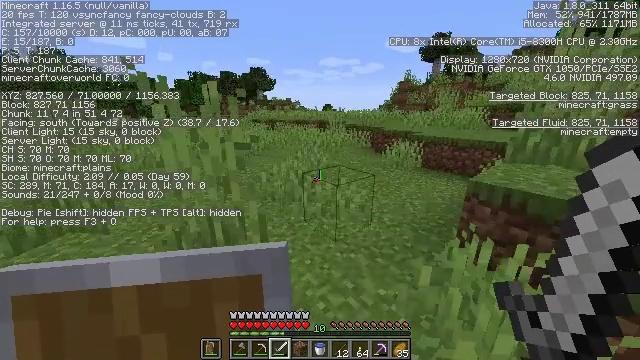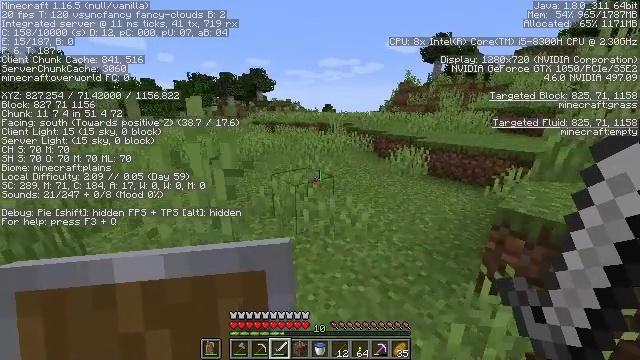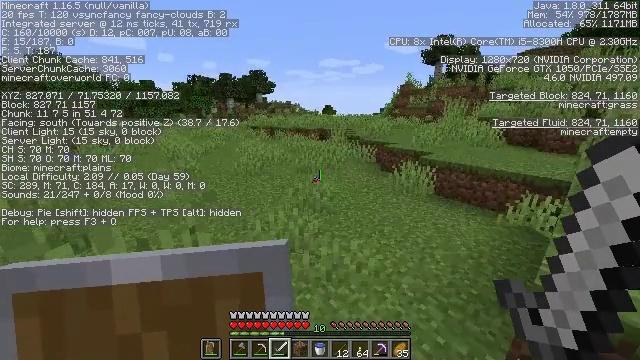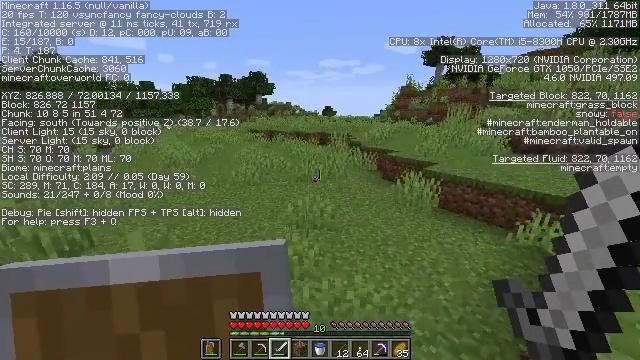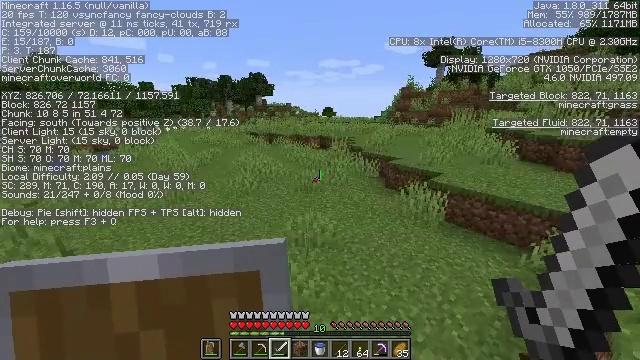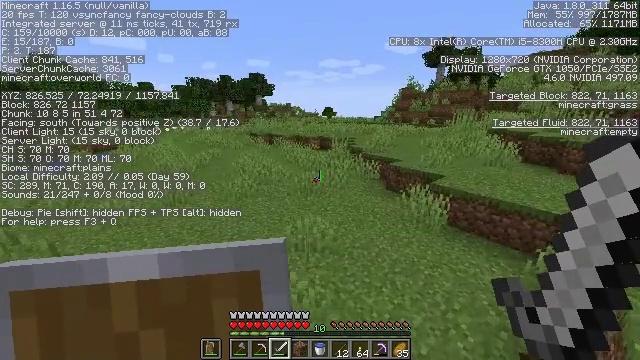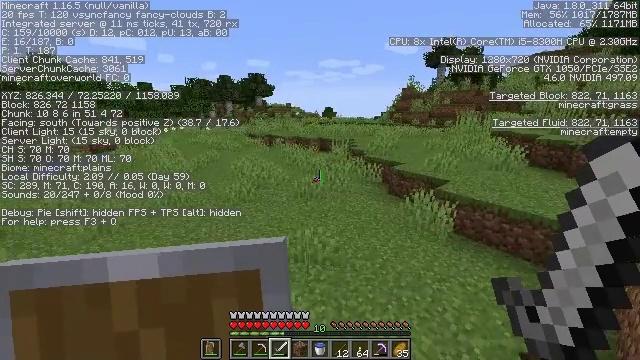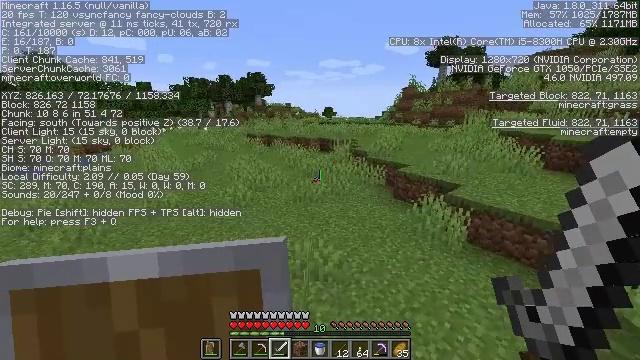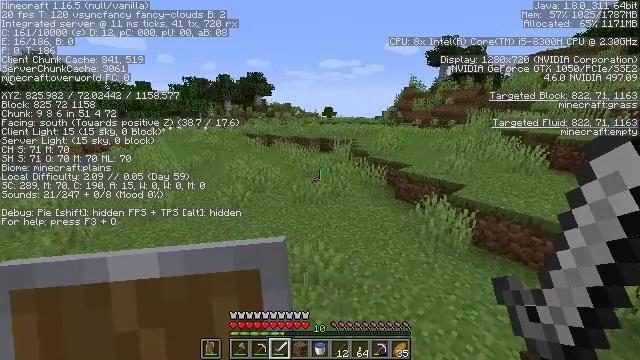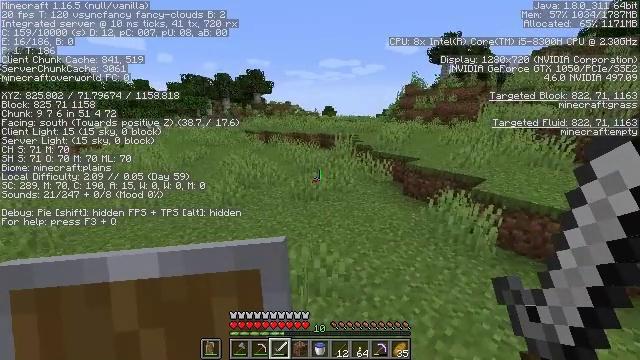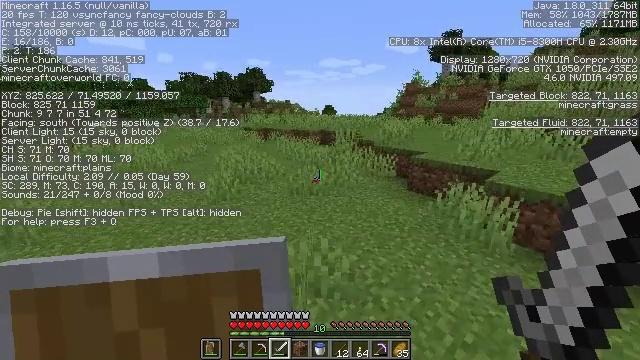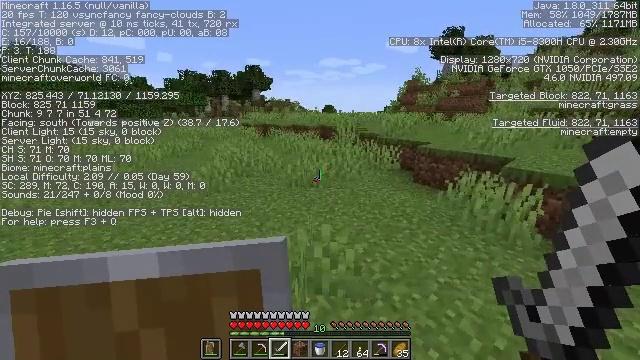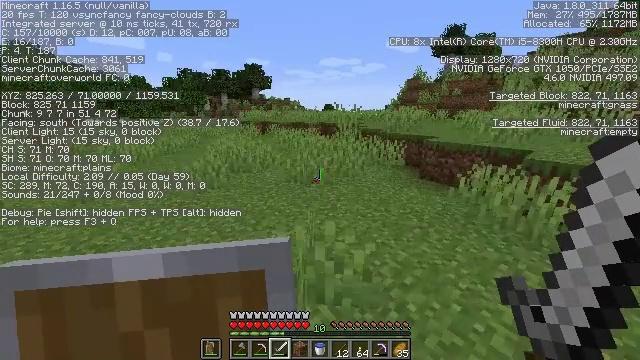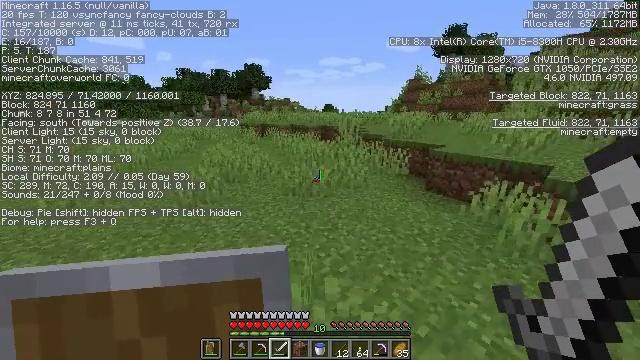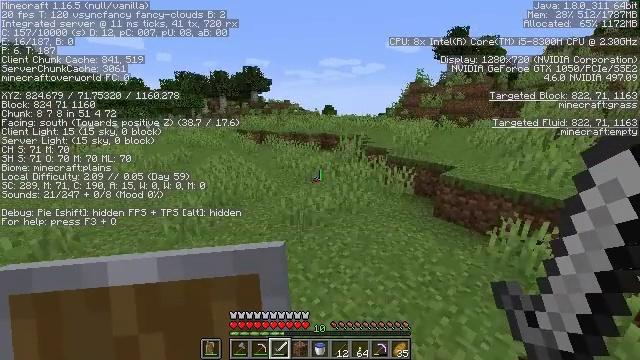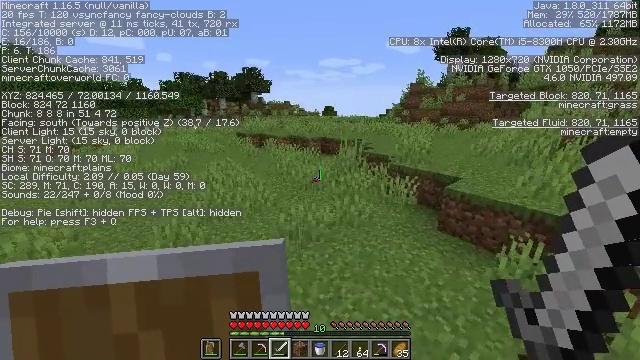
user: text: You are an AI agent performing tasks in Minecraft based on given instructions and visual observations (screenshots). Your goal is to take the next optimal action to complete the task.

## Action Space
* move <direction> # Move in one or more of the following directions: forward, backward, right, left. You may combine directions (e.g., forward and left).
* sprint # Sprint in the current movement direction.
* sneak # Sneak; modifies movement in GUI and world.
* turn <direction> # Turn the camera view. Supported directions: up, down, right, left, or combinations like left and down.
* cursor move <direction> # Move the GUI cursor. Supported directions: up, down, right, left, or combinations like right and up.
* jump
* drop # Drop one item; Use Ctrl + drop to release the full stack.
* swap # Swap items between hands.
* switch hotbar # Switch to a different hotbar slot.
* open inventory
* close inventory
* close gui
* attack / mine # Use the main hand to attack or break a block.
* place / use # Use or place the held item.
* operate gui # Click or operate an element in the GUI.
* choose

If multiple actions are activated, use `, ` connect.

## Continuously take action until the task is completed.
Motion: motion action
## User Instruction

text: Destroy the yellow bed to recycle it.
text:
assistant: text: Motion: move forward, sprint, jump
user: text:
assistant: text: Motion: move forward, sprint, jump
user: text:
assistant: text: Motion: move forward, sprint, jump
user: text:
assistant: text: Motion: move forward, sprint, jump
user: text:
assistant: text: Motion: move forward, sprint, jump
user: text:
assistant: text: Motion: move forward, sprint, jump
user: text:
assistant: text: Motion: move forward, sprint, jump
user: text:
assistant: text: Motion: move forward, sprint, jump
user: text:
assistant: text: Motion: move forward, sprint, jump
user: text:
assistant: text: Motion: move forward, sprint, jump
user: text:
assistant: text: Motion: move forward, sprint, jump
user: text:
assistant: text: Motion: move forward, sprint, jump
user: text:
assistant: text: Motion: move forward, sprint, jump
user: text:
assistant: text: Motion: move forward, sprint, jump
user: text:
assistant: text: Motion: move forward, sprint, jump
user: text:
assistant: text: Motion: move forward, sprint, jump
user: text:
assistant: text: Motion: move forward, sprint, jump
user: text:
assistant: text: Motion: move forward, sprint, jump
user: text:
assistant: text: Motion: move forward, sprint, jump
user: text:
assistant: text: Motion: move forward, sprint, jump
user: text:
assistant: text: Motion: move forward, sprint, jump
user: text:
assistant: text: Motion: move forward, sprint, jump
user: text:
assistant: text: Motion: move forward, sprint, jump
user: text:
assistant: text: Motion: move forward, sprint, jump
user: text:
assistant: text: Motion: move forward, sprint, jump
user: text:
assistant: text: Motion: move forward, sprint, jump
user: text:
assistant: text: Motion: move forward, sprint, jump
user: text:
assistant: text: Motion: move forward, sprint, jump
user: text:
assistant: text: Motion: move forward, sprint, jump
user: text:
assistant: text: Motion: move forward, sprint, jump